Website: home-depot
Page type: billing-address
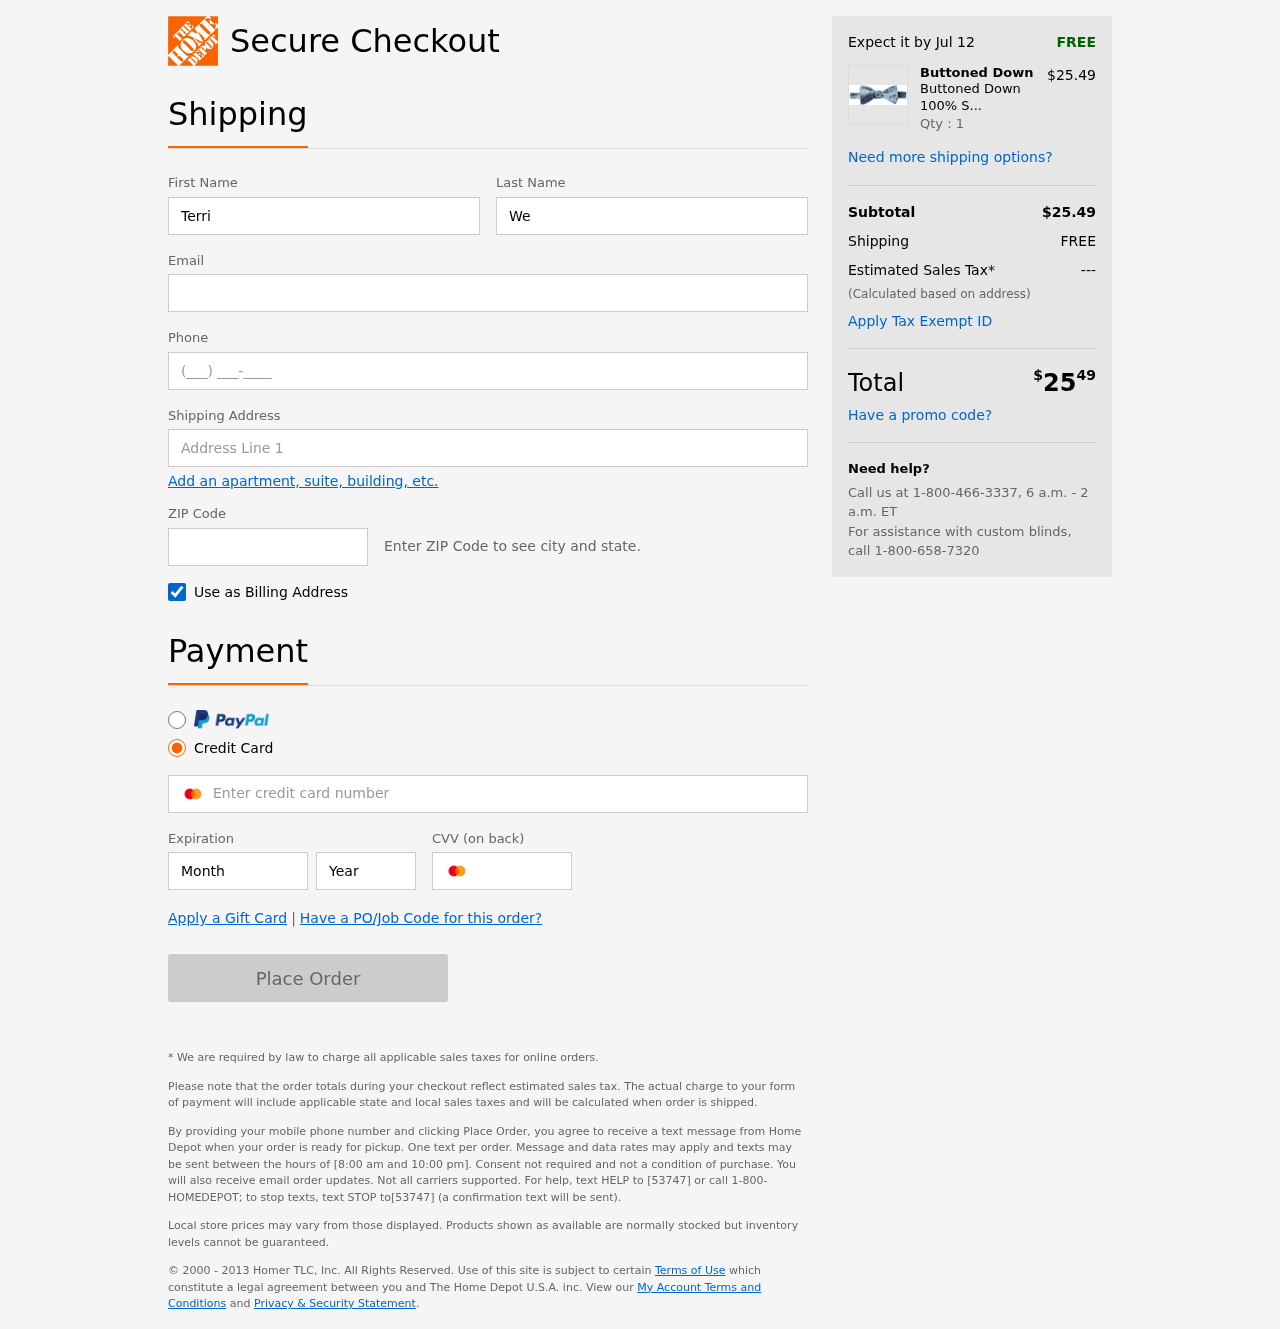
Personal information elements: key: PII_FIRSTNAME
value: Terri
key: PII_LASTNAME
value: Webster
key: PII_EMAIL
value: terri_webster@hotmail.com
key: PII_PHONE
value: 9104394106
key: PII_STREET
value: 432 Laura Terrace Apt. 480
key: PII_POSTCODE
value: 12178
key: PII_CARD_NUMBER
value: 2249 2600 4394 8089
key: PII_CARD_EXPIRY_MONTH
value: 09
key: PII_CARD_CVV
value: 037
Product elements: key: PRODUCT1_BRAND
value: Buttoned Down
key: PRODUCT1_NAME
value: Buttoned Down 100% Silk Self Bow Tie, Turquoise Paisley, One Size
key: PRODUCT1_PRICE
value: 25.49
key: PRODUCT1_QUANTITY
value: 1
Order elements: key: ORDER_DELIVERY_DATE
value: Jul 12
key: ORDER_SUBTOTAL
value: $25.49
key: ORDER_SHIPPING_COST
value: FREE
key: ORDER_TAX
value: ---
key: ORDER_TOTAL2
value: $2549